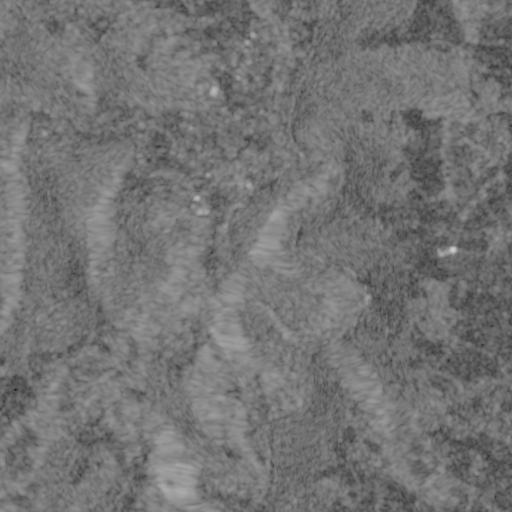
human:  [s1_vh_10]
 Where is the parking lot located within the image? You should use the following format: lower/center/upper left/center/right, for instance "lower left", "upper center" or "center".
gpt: The parking lot is located in the upper center of the image.
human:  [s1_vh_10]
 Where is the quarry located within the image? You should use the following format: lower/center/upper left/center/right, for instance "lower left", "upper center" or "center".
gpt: The quarry is located in the center right of the image.
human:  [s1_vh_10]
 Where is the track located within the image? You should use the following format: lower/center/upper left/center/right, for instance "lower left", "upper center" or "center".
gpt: The track is located in the upper left of the image.
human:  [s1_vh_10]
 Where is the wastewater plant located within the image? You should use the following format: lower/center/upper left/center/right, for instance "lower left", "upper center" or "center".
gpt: The wastewater plant is located in the upper center of the image.
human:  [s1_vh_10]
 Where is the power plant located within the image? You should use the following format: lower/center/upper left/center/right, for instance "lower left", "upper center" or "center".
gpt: There is no power plant in the image.

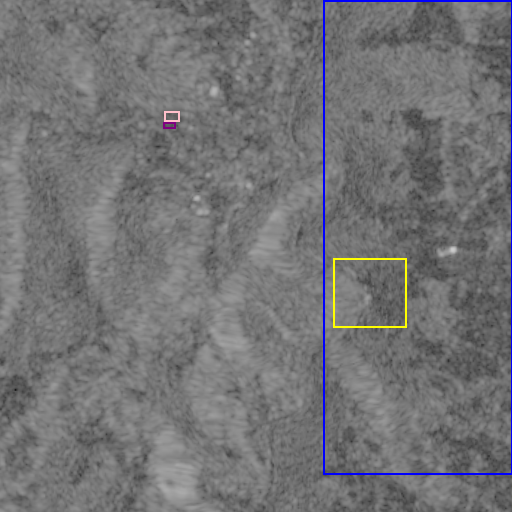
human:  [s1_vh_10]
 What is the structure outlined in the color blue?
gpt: The structure outlined in blue is a crop field.
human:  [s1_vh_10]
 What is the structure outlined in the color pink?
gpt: The structure outlined in pink is a park.
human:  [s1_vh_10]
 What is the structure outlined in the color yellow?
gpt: The structure outlined in yellow is a quarry.
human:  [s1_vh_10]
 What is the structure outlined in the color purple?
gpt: The structure outlined in purple is a track.
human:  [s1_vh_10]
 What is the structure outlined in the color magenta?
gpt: There is no magenta outline.